Interaction volume radius: 5 \u00c5
Interaction volume height: 25 \u00c5
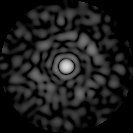
Disorder parameter: 0.8652